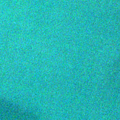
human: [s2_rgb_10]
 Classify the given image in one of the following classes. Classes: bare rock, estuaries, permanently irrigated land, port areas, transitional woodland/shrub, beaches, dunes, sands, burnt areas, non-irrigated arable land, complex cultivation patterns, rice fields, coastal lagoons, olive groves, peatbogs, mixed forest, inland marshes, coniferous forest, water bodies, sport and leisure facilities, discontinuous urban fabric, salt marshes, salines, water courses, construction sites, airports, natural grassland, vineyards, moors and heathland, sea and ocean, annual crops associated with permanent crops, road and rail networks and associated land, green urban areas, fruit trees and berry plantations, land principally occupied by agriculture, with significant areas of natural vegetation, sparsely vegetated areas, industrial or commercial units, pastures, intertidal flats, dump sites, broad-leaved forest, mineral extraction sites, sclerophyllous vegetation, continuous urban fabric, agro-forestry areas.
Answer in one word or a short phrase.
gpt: sea and ocean